Interaction volume radius: 5 \u00c5
Interaction volume height: 45 \u00c5
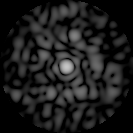
Disorder parameter: 0.8514